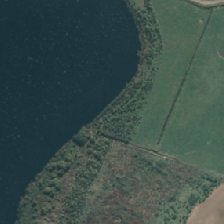
Land cover: lake_pond